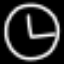
Label: clock